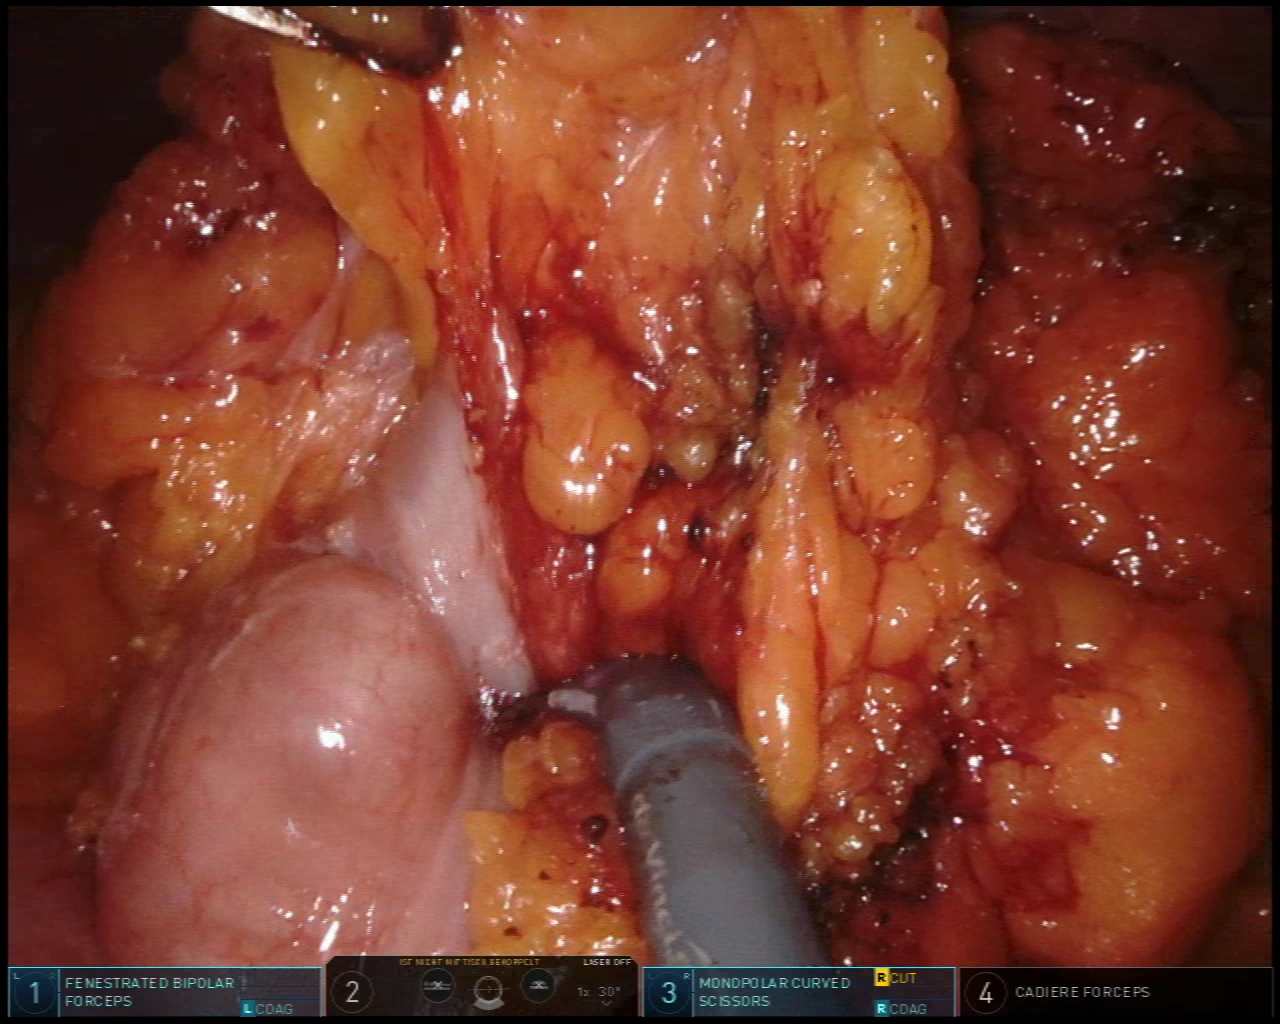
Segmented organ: colon
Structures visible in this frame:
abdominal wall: no
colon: yes
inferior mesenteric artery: no
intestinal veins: no
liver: no
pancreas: no
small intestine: no
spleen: no
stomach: no
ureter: no
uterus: no
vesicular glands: no